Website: apple-inc
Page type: account-selection
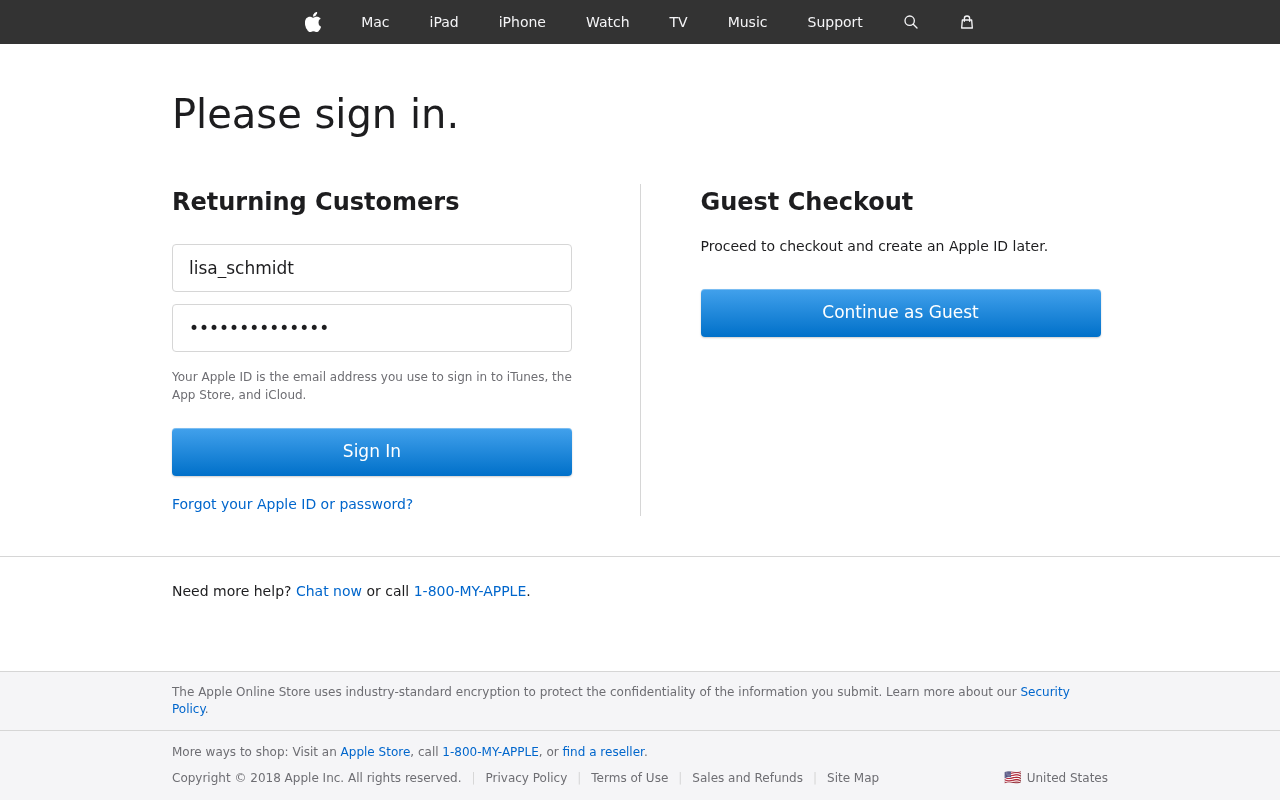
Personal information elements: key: PII_LOGIN_USERNAME
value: lisa_schmidt